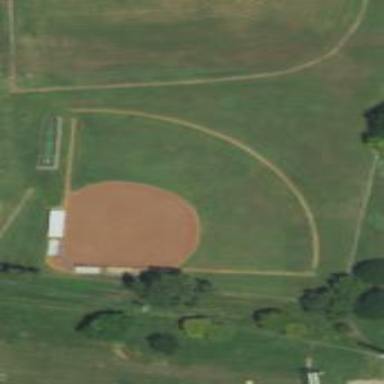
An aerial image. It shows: Baseball pitch for leisure land.